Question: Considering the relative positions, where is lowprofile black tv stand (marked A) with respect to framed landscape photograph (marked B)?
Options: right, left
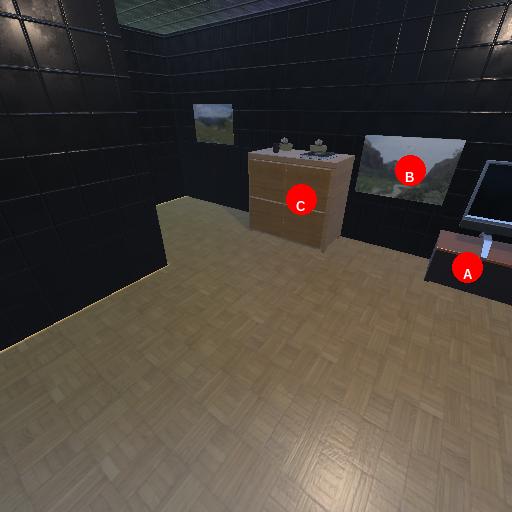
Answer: right